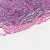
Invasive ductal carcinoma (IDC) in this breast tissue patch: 0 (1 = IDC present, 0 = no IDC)